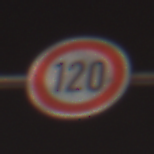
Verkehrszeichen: Geschwindigkeit120
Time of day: Night
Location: Outdoor (Urban)
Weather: PartlyCloudy
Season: NotSpecified
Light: Artificial